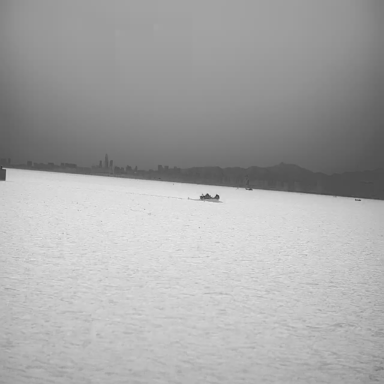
There are three bulk_carriers in the infrared image.